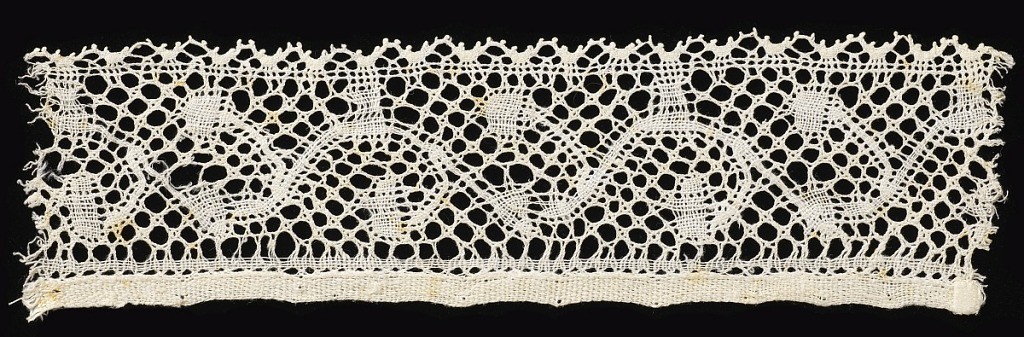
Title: Fragment
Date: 18th–19th century
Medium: linen Technique: bobbin lace, Binche style with Binche ground
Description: Band of coarsely worked bobbin lace with a loosely worked scroll pattern in a field of open mesh.